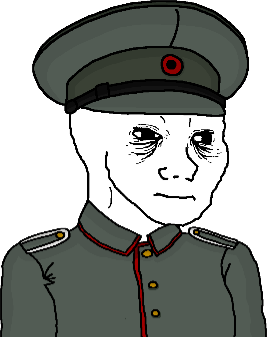
Label: 5_Tired_Wojak